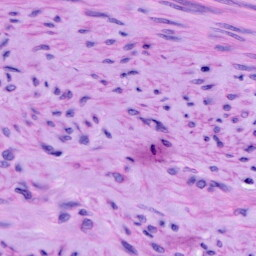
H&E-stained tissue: Cervix